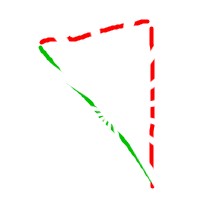
Shape: triangle